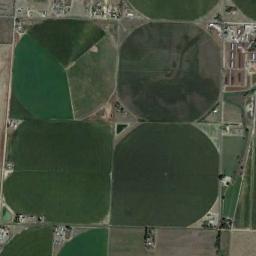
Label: circular_farmland